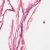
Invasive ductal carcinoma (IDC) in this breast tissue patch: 0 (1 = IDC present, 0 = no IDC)